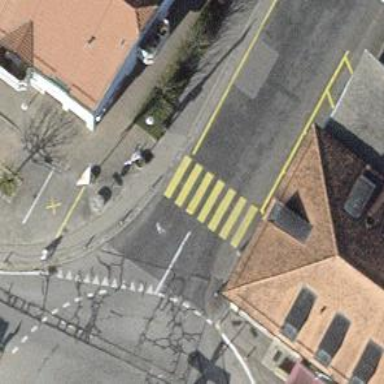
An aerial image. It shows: Marked crossing with zebra markings on the road.